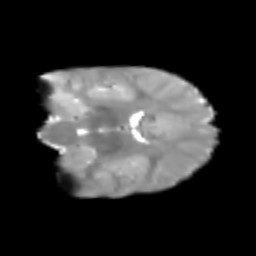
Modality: T2w
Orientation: coronal
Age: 7
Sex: male
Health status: healthy